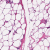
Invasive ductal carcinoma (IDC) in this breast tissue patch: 0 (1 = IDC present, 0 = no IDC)